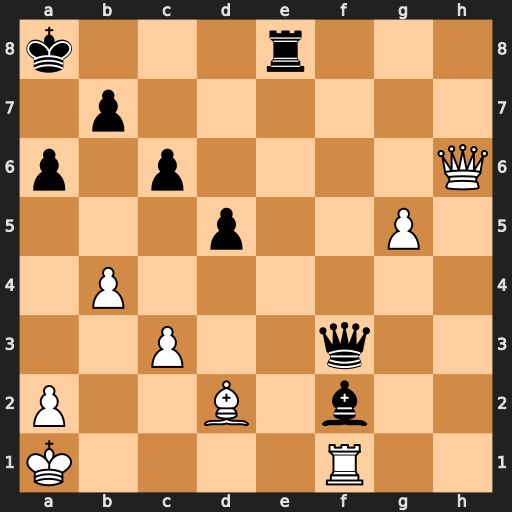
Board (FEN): k3r3/1p6/p1p4Q/3p2P1/1P6/2P2q2/P2B1b2/K4R2
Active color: w
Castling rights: -
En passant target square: -
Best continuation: Qf6 Qxf6 gxf6